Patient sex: F
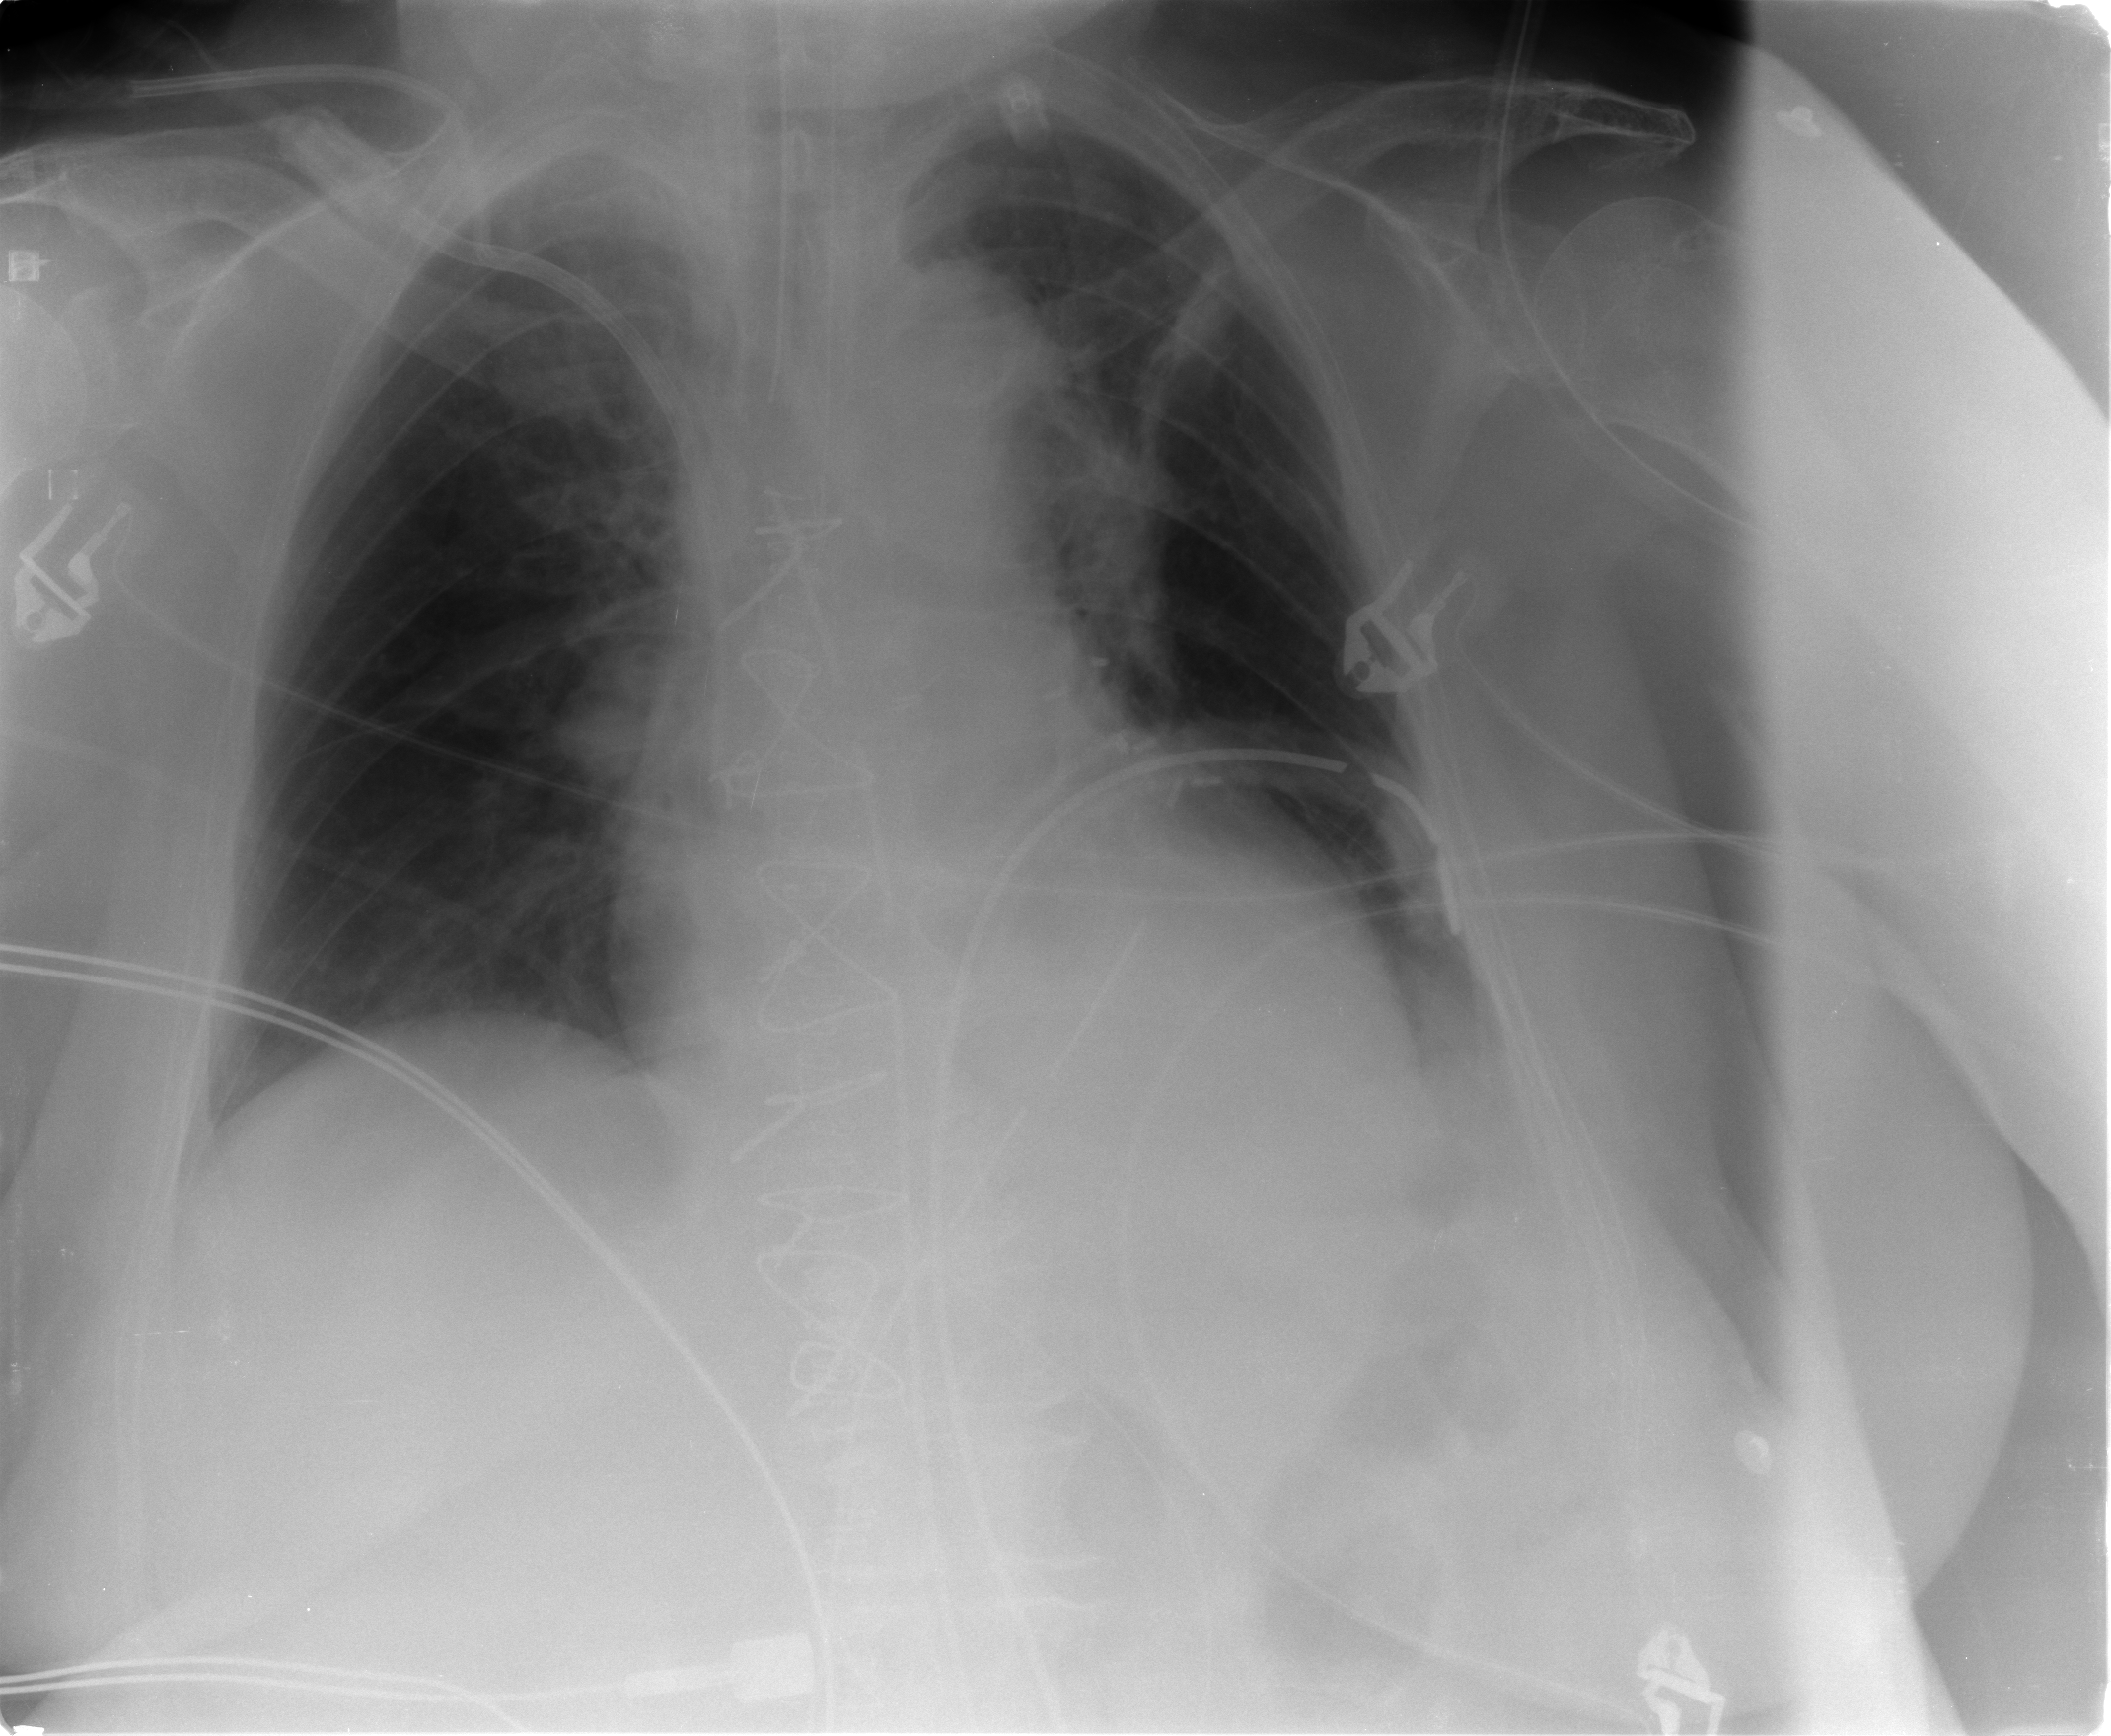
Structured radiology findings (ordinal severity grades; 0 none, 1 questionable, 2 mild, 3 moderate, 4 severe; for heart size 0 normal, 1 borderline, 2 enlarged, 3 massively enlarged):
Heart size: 2
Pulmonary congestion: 2
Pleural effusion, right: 0
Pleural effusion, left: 2
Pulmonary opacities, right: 0
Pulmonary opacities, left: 0
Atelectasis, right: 0
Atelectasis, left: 2